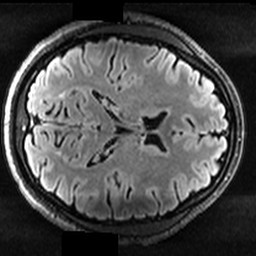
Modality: T2w
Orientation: axial
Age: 24
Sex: male
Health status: healthy
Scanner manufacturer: ge
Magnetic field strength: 3 T
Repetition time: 12 s
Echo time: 0.09318 s